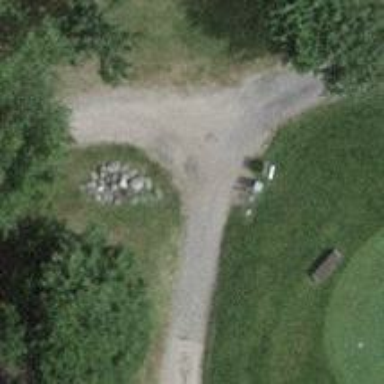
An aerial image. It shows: Designated golf cartpath with grade1 tracktype.